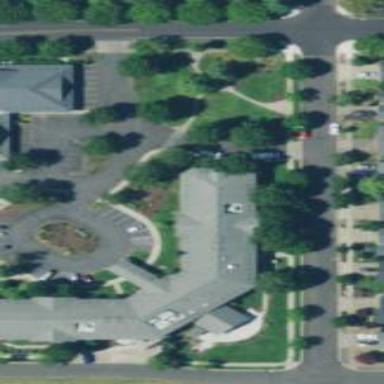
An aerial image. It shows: Building.